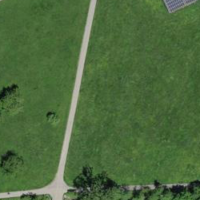
EUNIS habitat code: 40
Species observed at this site:
Rhamnus cathartica
Corvus corone
Motacilla cinerea
Sturnus vulgaris
Corvus frugilegus
Passer domesticus
Buteo buteo
Coloeus monedula
Spinus spinus
Turdus merula
Parus major
Erithacus rubecula
Phoenicurus ochruros
Falco tinnunculus
Picus viridis